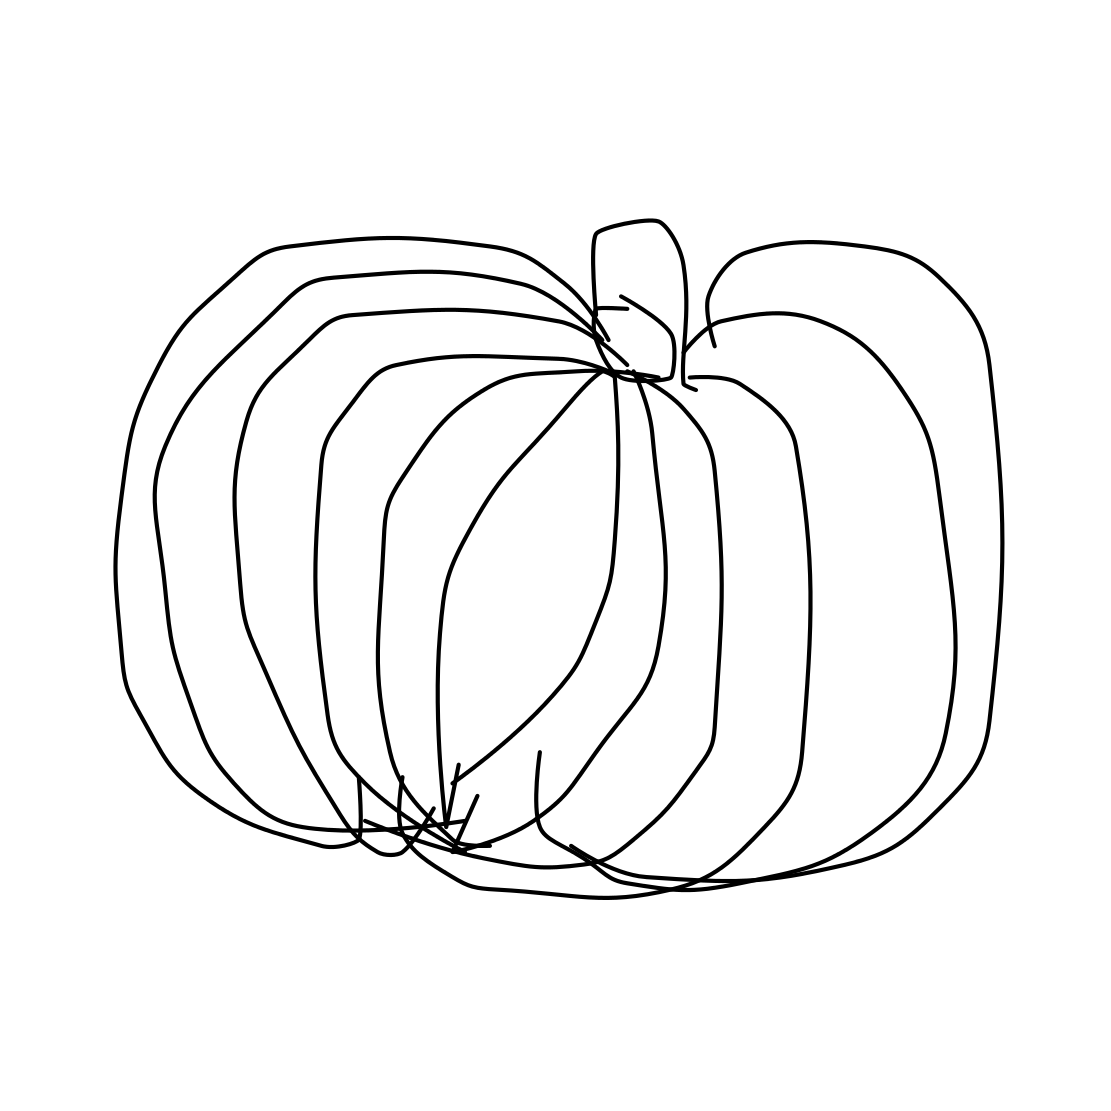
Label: pumpkin